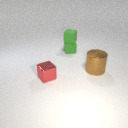
large brown metal cylinder behind small red metal cube